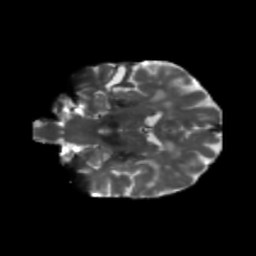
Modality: T2w
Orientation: coronal
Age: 62
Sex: female
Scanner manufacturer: siemens
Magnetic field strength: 3 T
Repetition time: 5.25 s
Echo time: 0.08 s